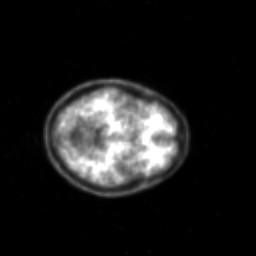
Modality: PET
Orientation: axial
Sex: female
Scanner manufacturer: siemens